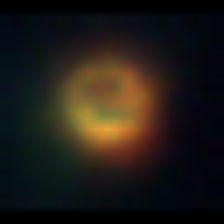
Taxon: NanoPlankton
Group: Other